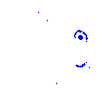
Particle: pion